Question: Here is my code for the '>top10' command of my discord bot:
'''
const Discord = require("discord.js");
module.exports.run = async(bot, message, args, con) => {
const top10query = 'SELECT user, points, lstmsg FROM scores WHERE guild = '${message.guild.id}' ORDER BY cast(points as SIGNED) ASC LIMIT 10'
//const top10 = con.query(top10query)
const query = querytxt => {
return new Promise((resolve, reject) => {
con.query(querytxt, (err, results, fields) => {
if (err) reject(err);
resolve([results, fields]);
});
});
};
const [results, fields] = await query(top10query);
const map1 = results.map(results => 'User: ${(bot.fetchUser(results.user)).username} Messages: ${results.points} Last message: ${results.lstmsg}');
message.channel.send(map1)
}
module.exports.help = {
name: "top10",
usage: "''prefix'' top10",
description: "top 10 points",
}
'''
The data for "user" is stored as the user ID. I get 'undefined' when I use the >top10 command.

Any ideas?
---
I've tried replacing
'''
const map1 = results.map(results => 'User: ${(bot.fetchUser(results.user)).username} Messages: ${results.points} Last message: ${results.lstmsg}');
message.channel.send(map1)
'''
With
'''
const map1 = results.map(results => 'User: ${(bot.users.get(results.user.id)).username} Messages: ${results.points} Last message: ${results.lstmsg}');
'''
But I'm getting this error:
'''
(node:21128) UnhandledPromiseRejectionWarning: TypeError: Cannot read property 'username' of undefined
'''
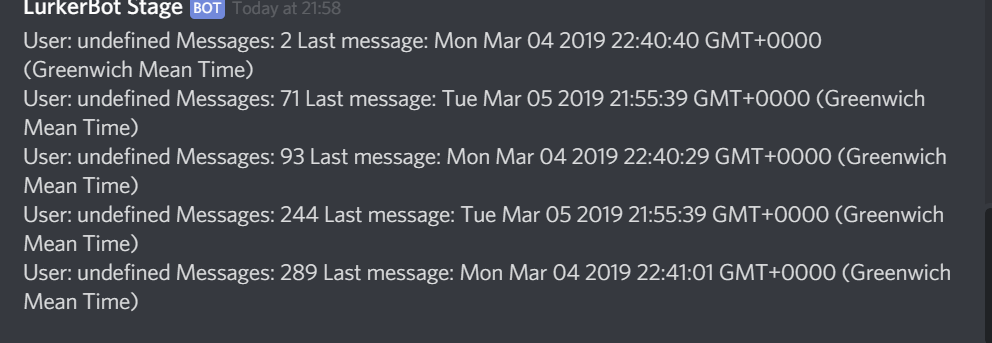
Answer: Replace
'''
User: ${(bot.fetchUser(results.user)).username
'''
with:
'''
User: ${bot.users.get(results.user).username
'''